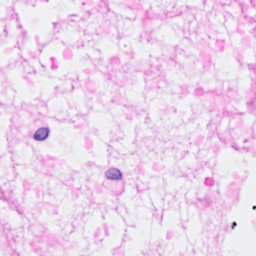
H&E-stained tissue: Breast